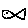
Label: fish